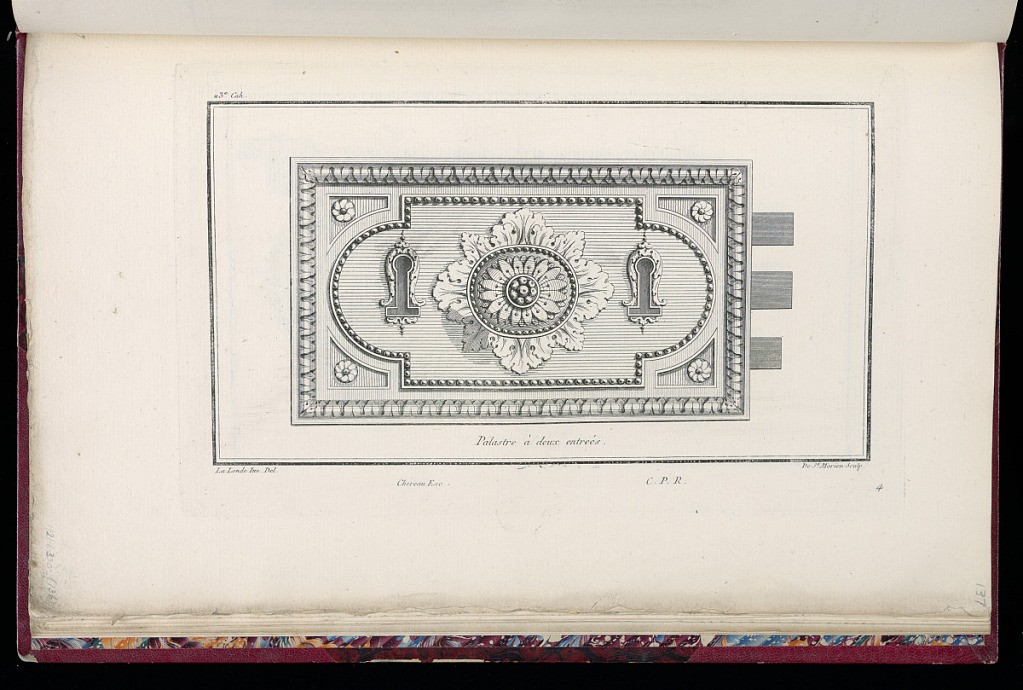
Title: Palastre à deux entrées
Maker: Richard de Lalonde, French, active 1780–96
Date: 1775-1788
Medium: Etching on off-white laid paper
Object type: Print
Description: Design for a rectangular lock casing framed by a border of lamb tongue and with small inset rosettes in the corners. The lock features a central rosette with bead course and acanthus leaves, on either side of which is a key port. The plate is signed and numbered.